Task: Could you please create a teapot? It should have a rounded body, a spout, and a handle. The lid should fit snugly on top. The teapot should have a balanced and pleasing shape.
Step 242:
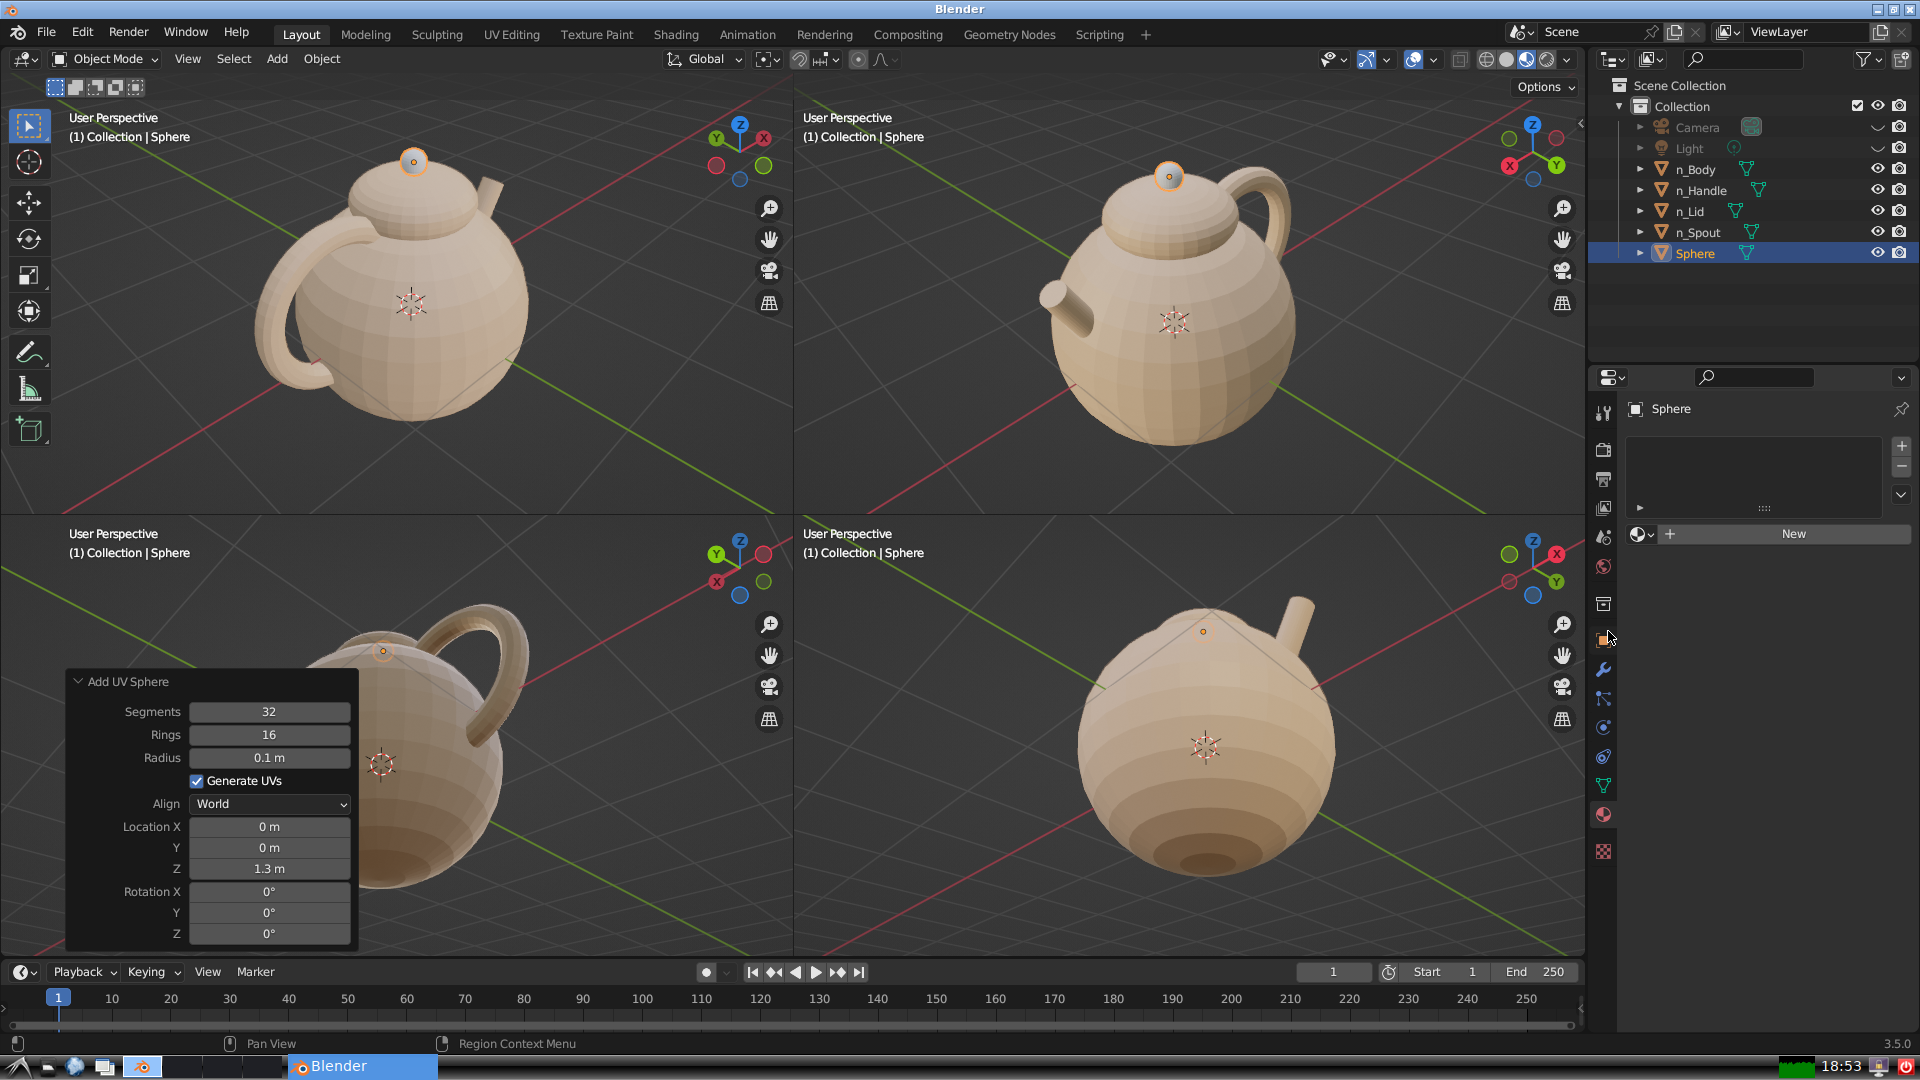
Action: click: no